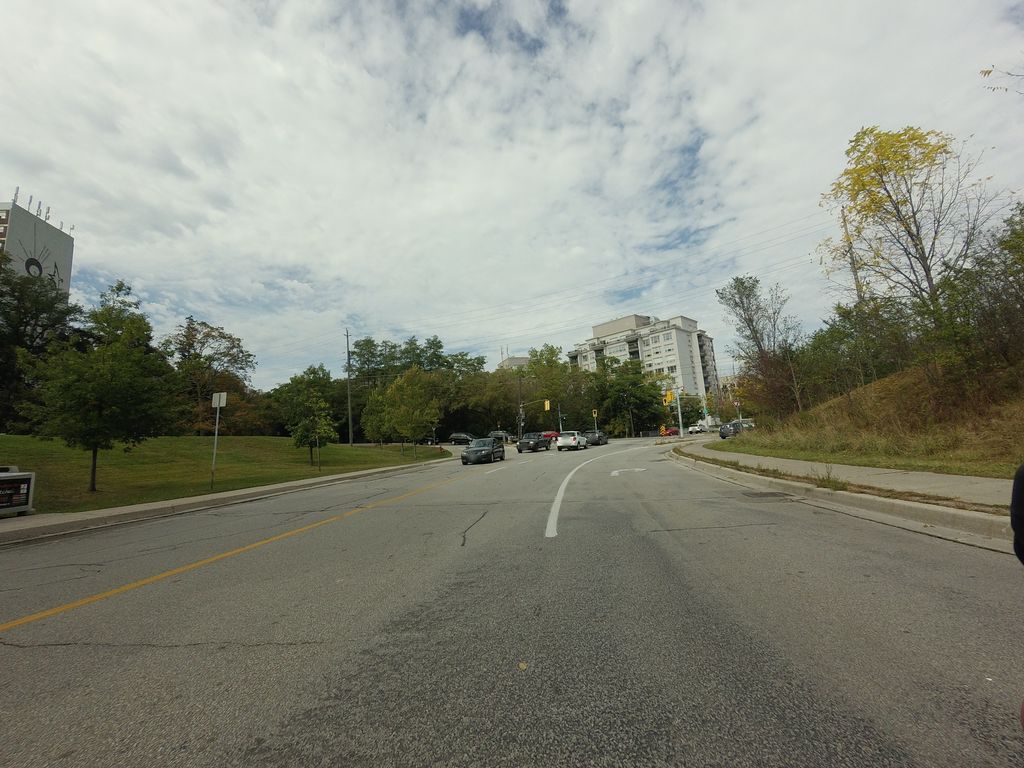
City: hamilton